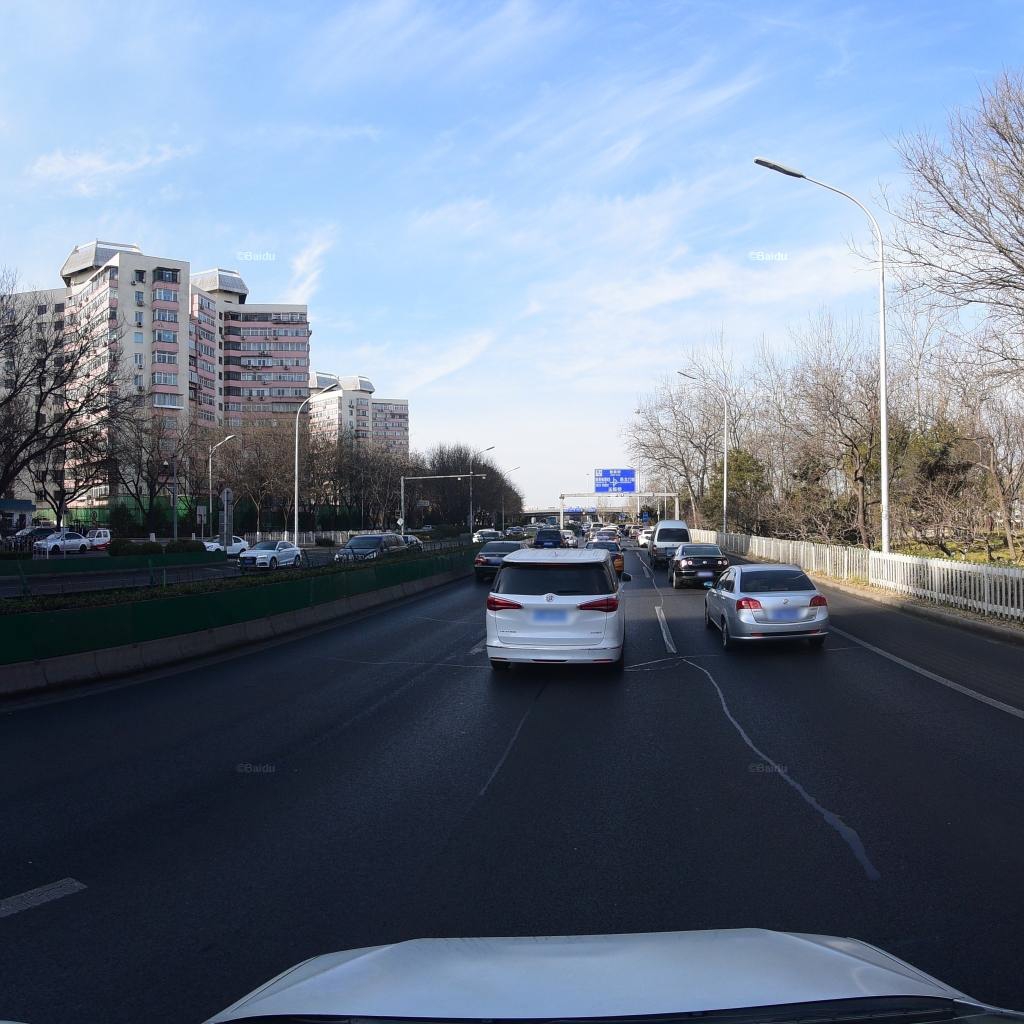
Region: Fengtai
Road damage annotations: transverse patch, transverse patch, transverse patch, longitudinal patch, transverse patch, longitudinal patch, longitudinal patch, transverse patch